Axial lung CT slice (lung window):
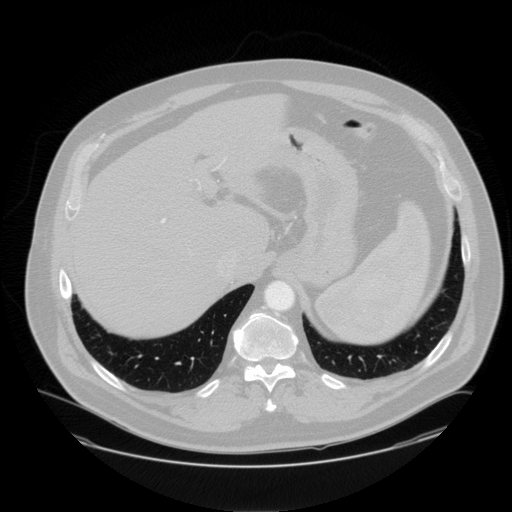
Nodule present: no